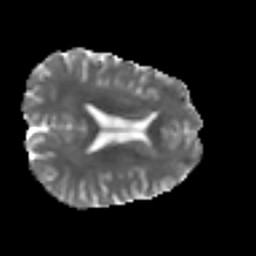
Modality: MD
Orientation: axial
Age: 36
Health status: ill
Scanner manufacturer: philips
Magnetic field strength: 3 T
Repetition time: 9 s
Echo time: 0.127 s